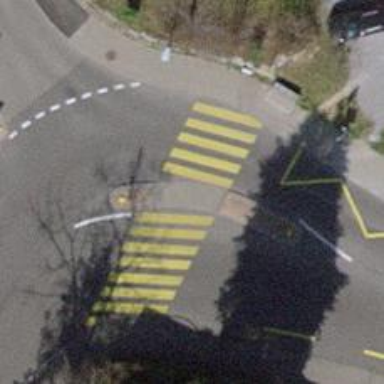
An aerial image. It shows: Marked crossing with pedestrian island.